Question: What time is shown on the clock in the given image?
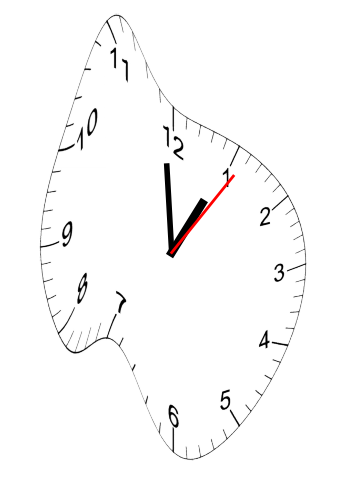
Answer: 12:59:06